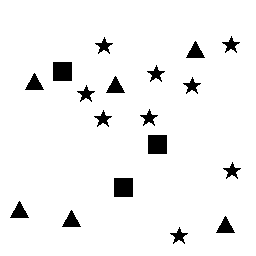
Squares: 3
Triangles: 6
Stars: 9
Total shapes: 18